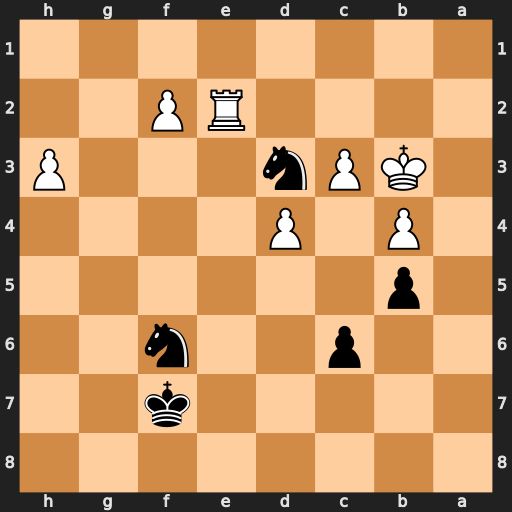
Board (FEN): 8/5k2/2p2n2/1p6/1P1P4/1KPn3P/4RP2/8
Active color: b
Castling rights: -
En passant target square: -
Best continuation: Nc1+ Kc2 Nxe2